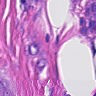
Metastatic tissue present: yes